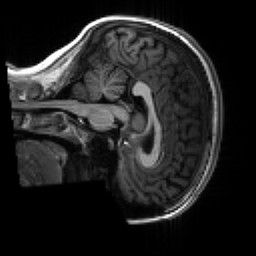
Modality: T1w
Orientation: sagittal
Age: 20
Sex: female
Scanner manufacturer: siemens
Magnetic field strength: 3 T
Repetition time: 2.3 s
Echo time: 0.00267 s